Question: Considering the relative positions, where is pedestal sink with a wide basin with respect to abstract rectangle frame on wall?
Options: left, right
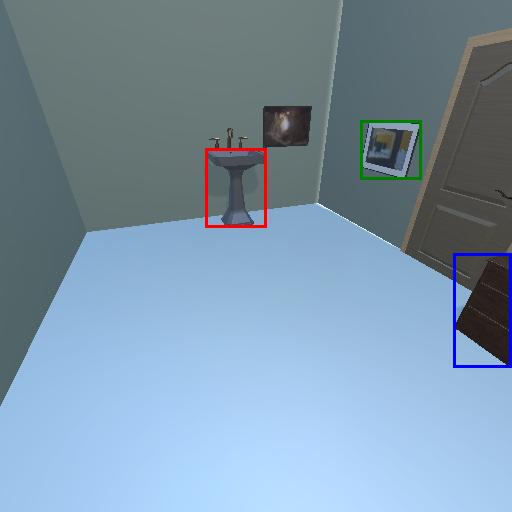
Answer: left